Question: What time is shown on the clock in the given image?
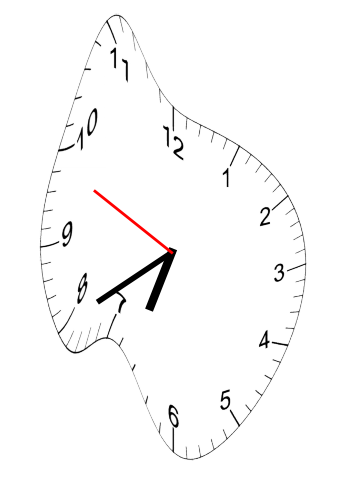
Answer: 06:39:49